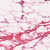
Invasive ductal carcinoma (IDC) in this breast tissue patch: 0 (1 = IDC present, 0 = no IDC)